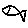
Label: fish